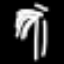
Label: palm tree